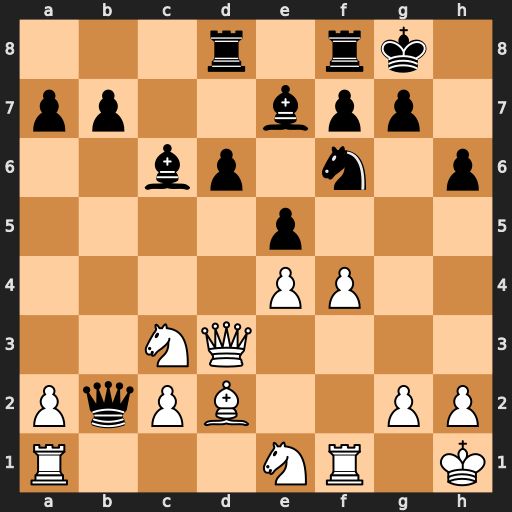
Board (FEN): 3r1rk1/pp2bpp1/2bp1n1p/4p3/4PP2/2NQ4/PqPB2PP/R3NR1K
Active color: w
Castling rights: -
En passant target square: -
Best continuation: Rb1 Qxb1 Nxb1